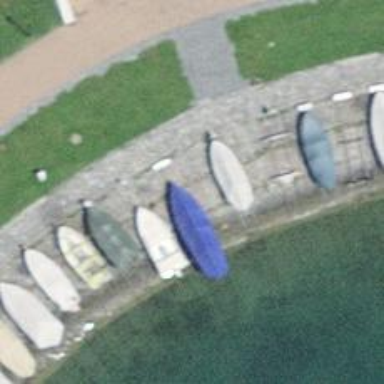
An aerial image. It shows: Mooring spot at marina.